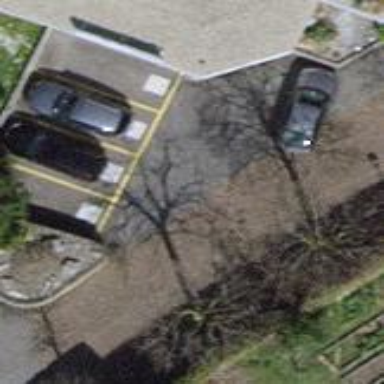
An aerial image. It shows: Asphalt surface parking area with parking spaces.